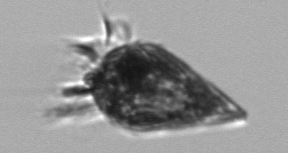
Label: Strombidium_wulffi